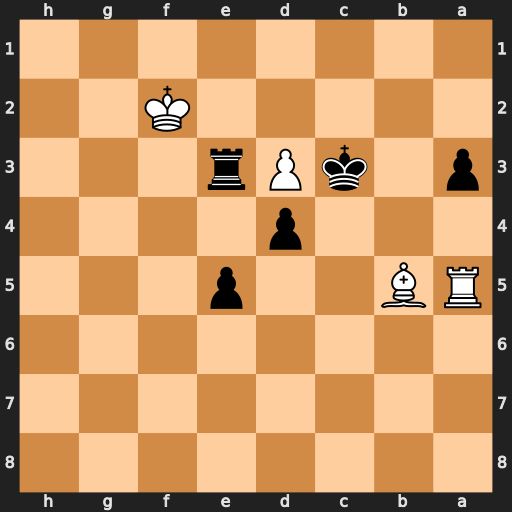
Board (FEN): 8/8/8/RB2p3/3p4/p1kPr3/5K2/8
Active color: b
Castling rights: -
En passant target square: -
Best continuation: Kb4 Ra4+ Kxb5